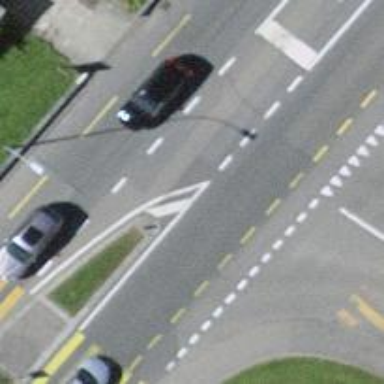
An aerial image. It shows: Primary asphalt road with soft lane designated as cycleway on the left side.